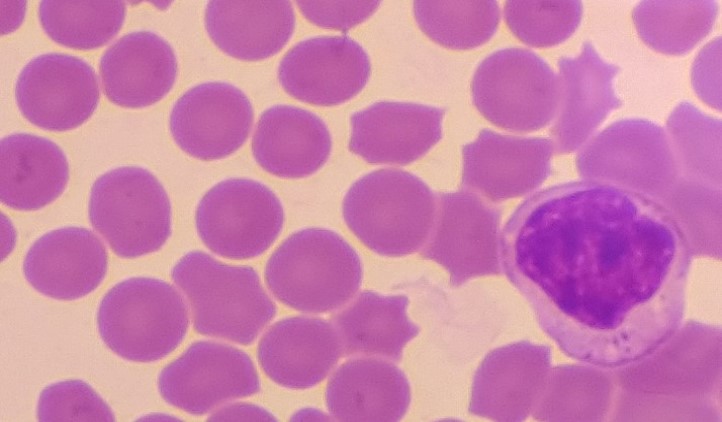
White blood cell type: Monocyte